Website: apple
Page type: address-validator
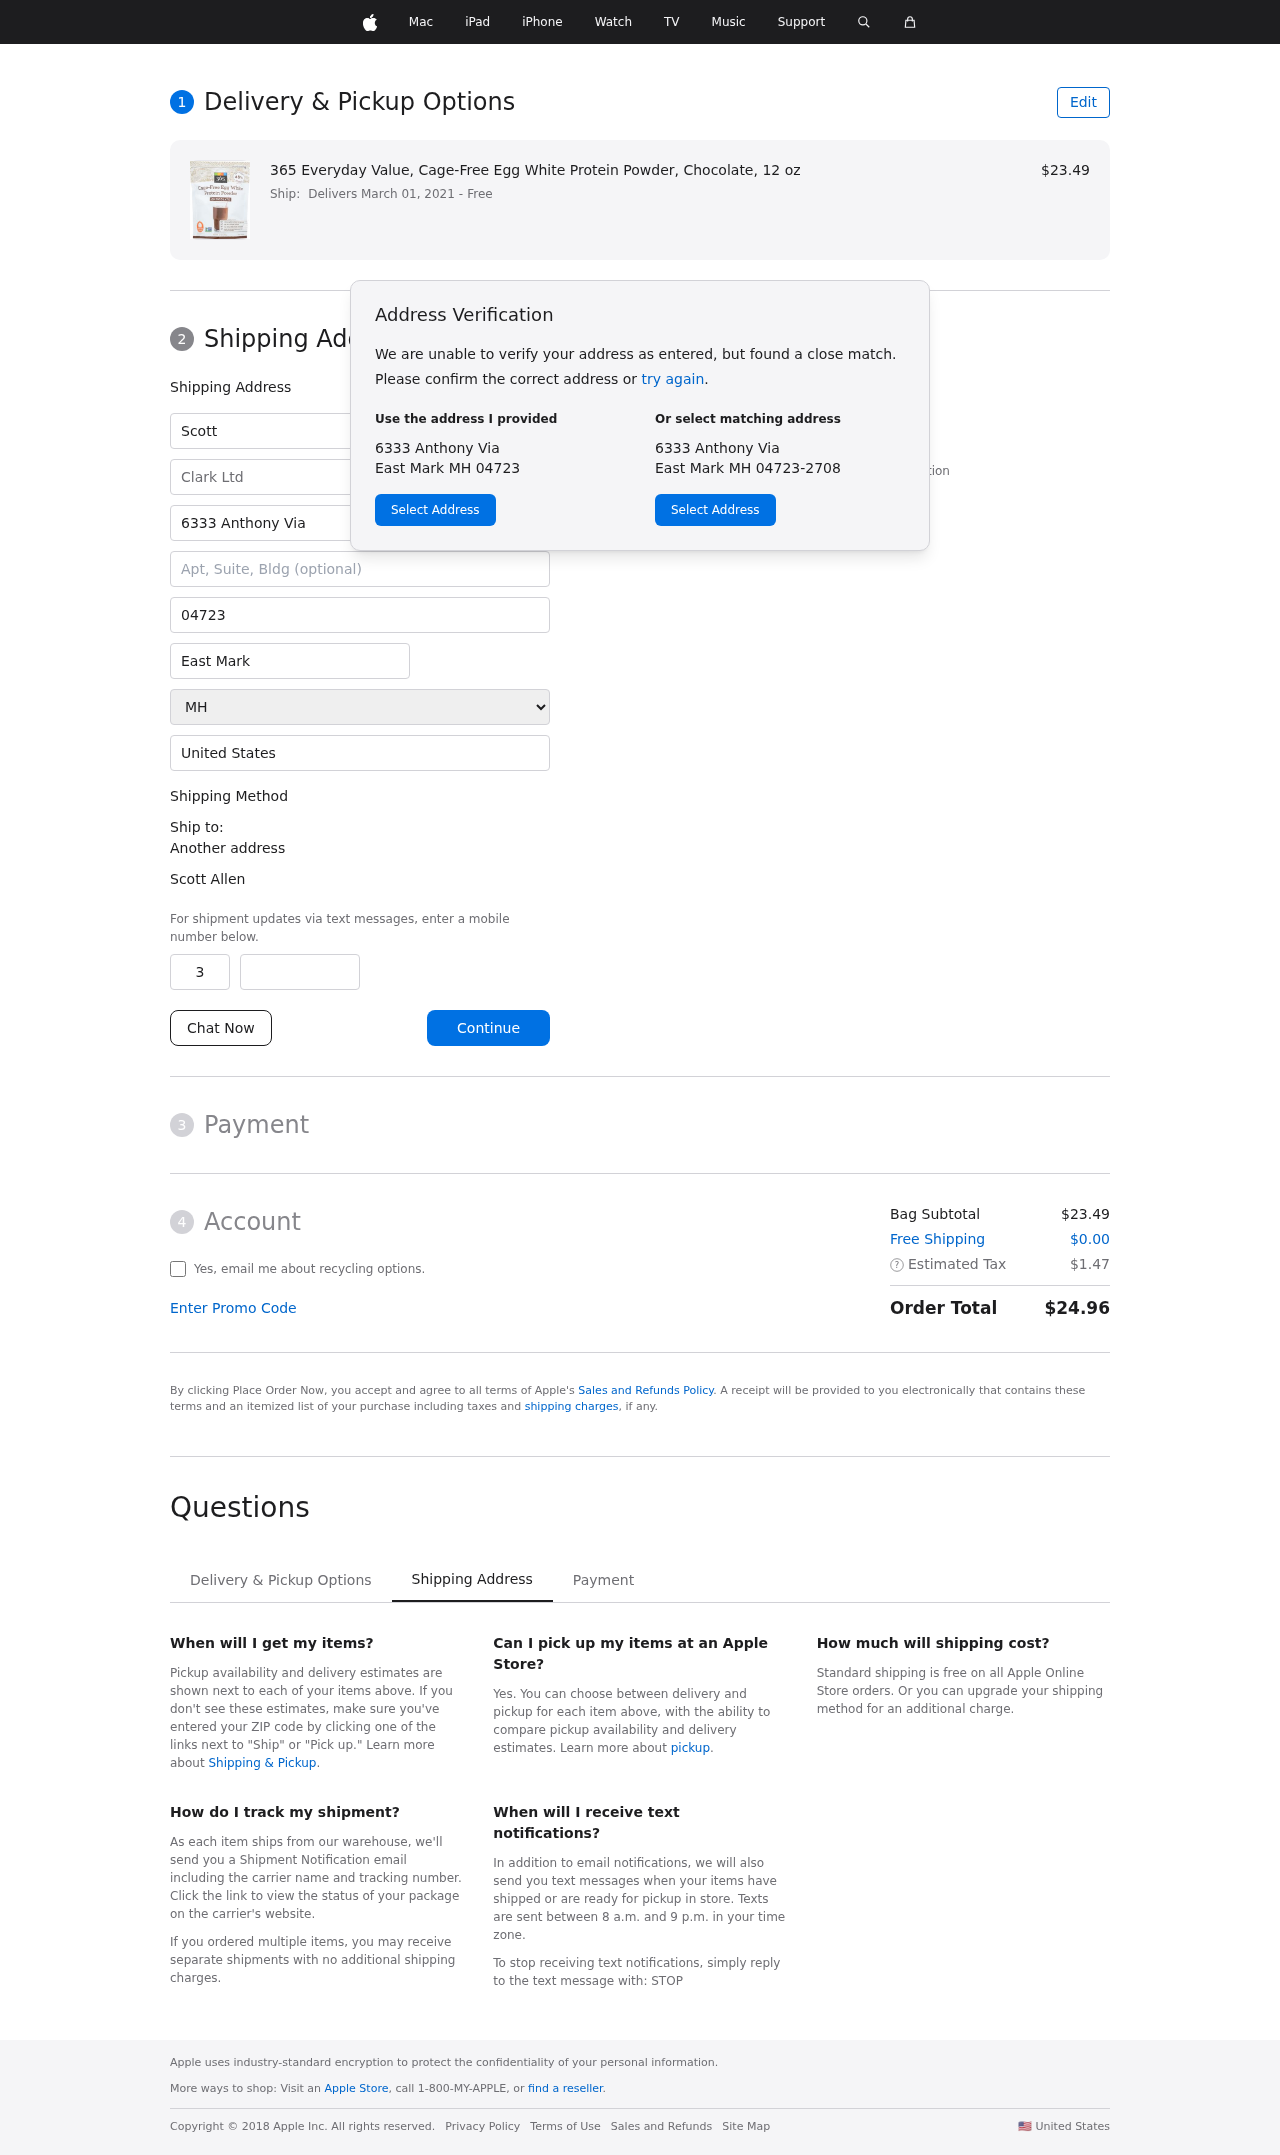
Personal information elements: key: PII_CITY
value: East Mark
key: PII_COMPANY
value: Clark Ltd
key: PII_COUNTRY
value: United States
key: PII_FIRSTNAME
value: Scott
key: PII_FULLNAME
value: Scott Allen
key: PII_LASTNAME
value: Allen
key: PII_PHONE_AREA
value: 385
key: PII_PHONE_SUFFIX
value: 4209
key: PII_POSTCODE
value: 04723
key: PII_STATE
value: MH
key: PII_STREET
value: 6333 Anthony Via
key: PII_CITY_STATE_ZIP
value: East Mark MH 04723
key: PII_STATE_ABBR
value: MH
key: PII_POSTCODE_FULL
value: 04723
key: PII_POSTCODE_NUMERIC
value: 4723
Product elements: key: PRODUCT1_NAME
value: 365 Everyday Value, Cage-Free Egg White Protein Powder, Chocolate, 12 oz
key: PRODUCT1_PRICE
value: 23.49
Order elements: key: ORDER_DELIVERY_DATE
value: Delivers March 01, 2021
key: ORDER_SUBTOTAL
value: $23.49
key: ORDER_SHIPPING_COST
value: $0.00
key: ORDER_TAX
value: $1.47
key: ORDER_TOTAL
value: $24.96